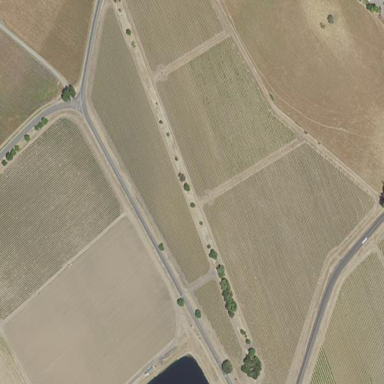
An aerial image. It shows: Vineyard growing grapes.